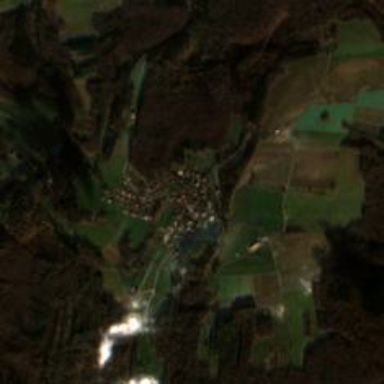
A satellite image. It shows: Village.